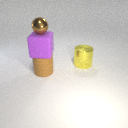
small brown metal sphere above large brown rubber cylinder